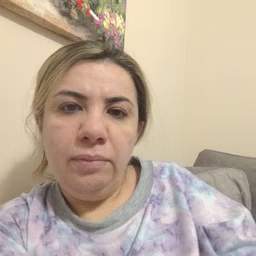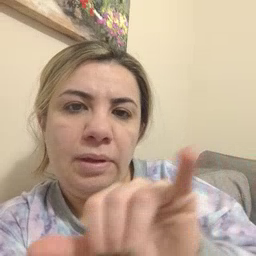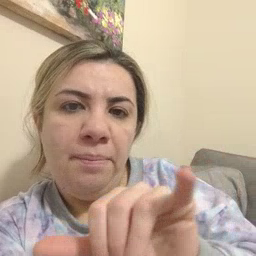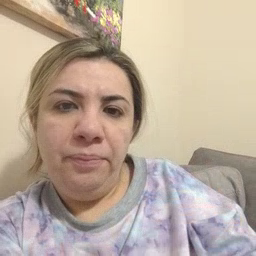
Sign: same